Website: macys
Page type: billing-address
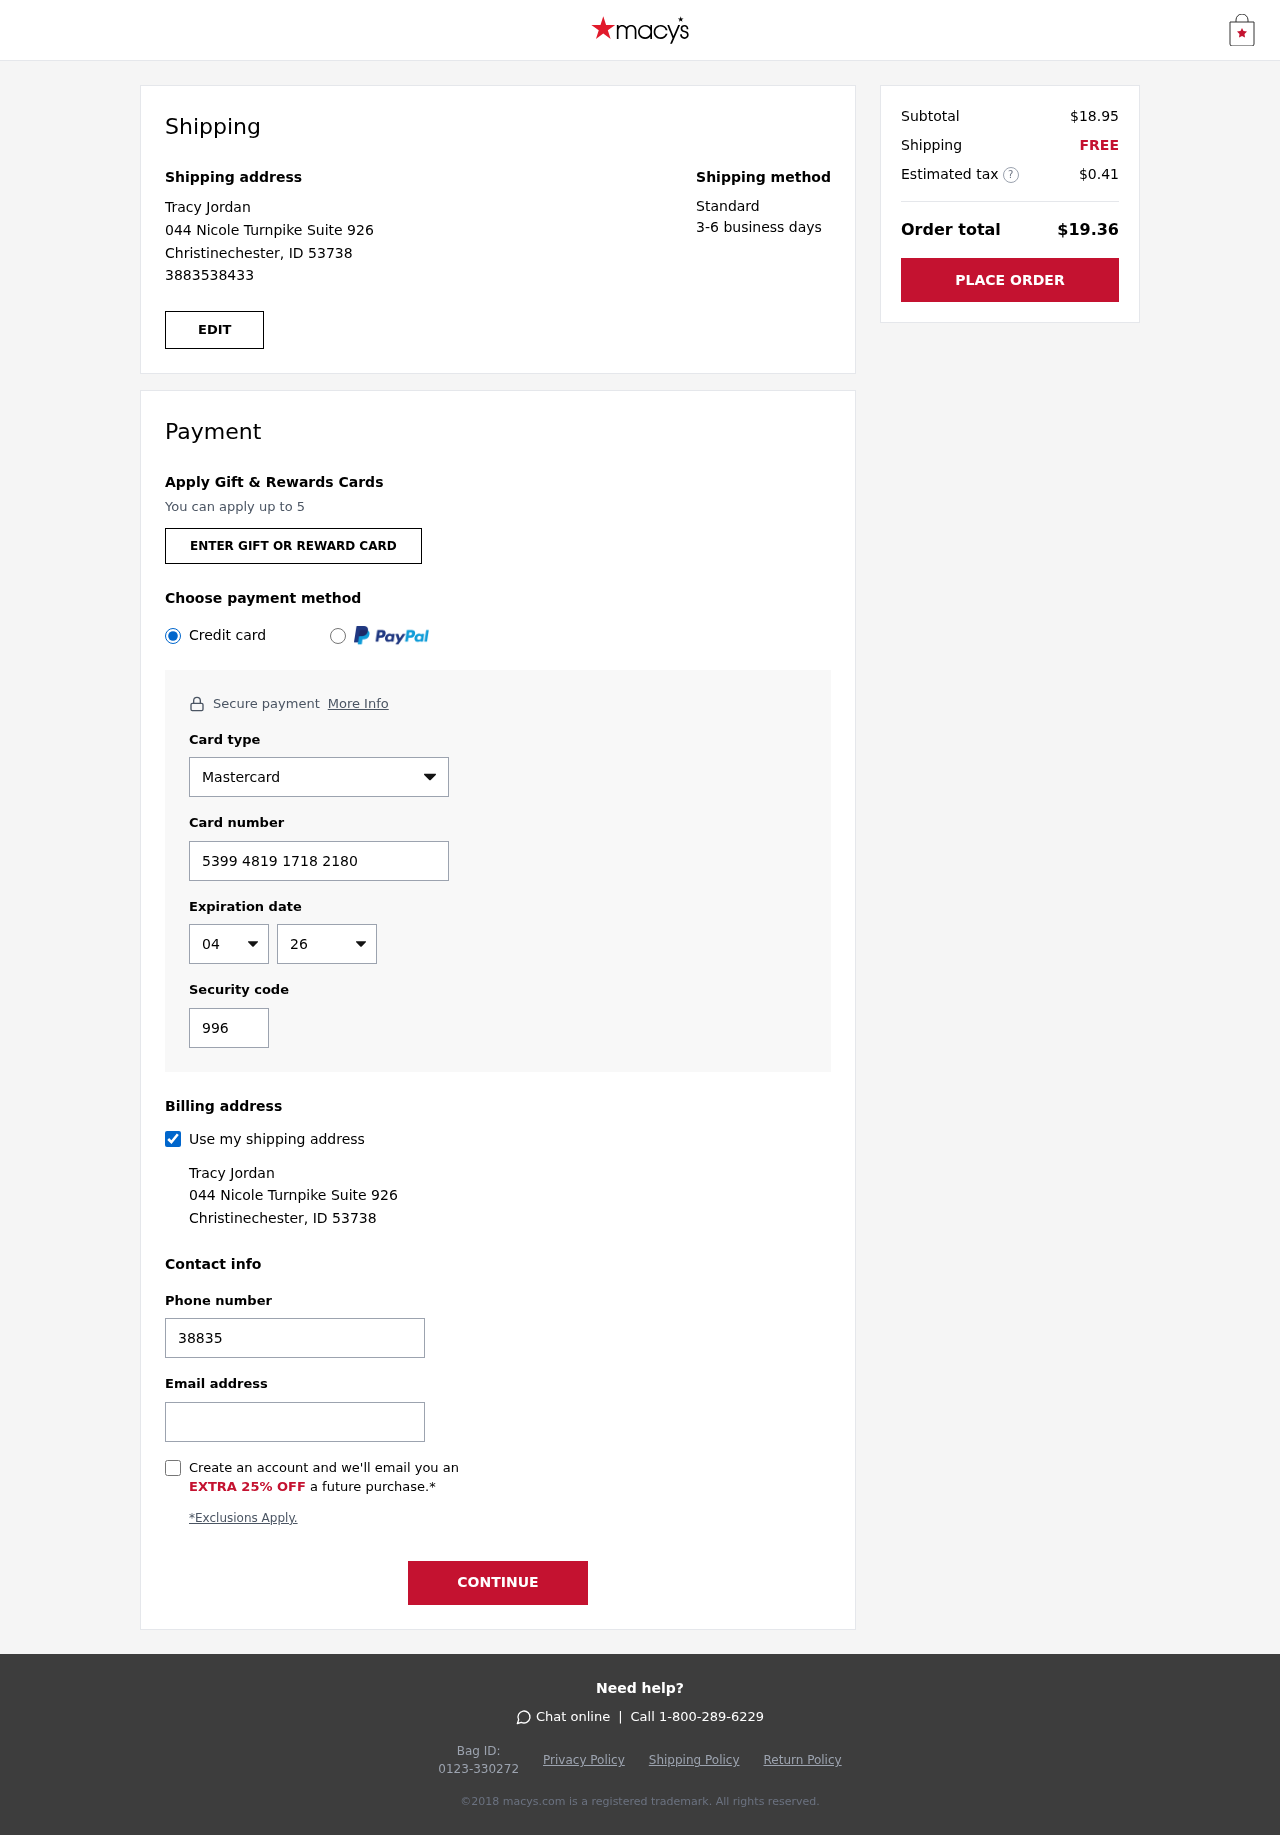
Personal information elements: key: PII_CARD_CVV
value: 996
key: PII_CARD_EXPIRY_MONTH
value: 04
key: PII_CARD_EXPIRY_YEAR
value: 26
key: PII_CARD_NUMBER
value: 5399 4819 1718 2180
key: PII_CARD_TYPE
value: Mastercard
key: PII_EMAIL
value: tjordan@yahoo.com
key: PII_FULLNAME
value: Tracy Jordan
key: PII_PHONE
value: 3883538433
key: PII_STREET
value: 044 Nicole Turnpike Suite 926
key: PII_CITY_STATE_ZIP
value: Christinechester, ID 53738
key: PII_FIRSTNAME
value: Tracy
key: PII_LASTNAME
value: Jordan
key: PII_FULLNAME2
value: Tracy Jordan
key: PII_FULLNAME3
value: Tracy Jordan
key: PII_FIRSTNAME2
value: Tracy
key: PII_FIRSTNAME3
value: Tracy
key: PII_LASTNAME2
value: Jordan
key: PII_LASTNAME3
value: Jordan
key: PII_FIRSTNAME_DERIVED
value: Tracy
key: PII_LASTNAME_DERIVED
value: Jordan
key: PII_FULLNAME_DERIVED
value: Tracy Jordan
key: PII_NAME_FULL_DERIVED
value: Tracy Jordan
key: PII_PHONE2
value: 3883538433
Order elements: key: ORDER_SUBTOTAL
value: $18.95
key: ORDER_SHIPPING_COST
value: FREE
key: ORDER_TAX
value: $0.41
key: ORDER_TOTAL
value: $19.36